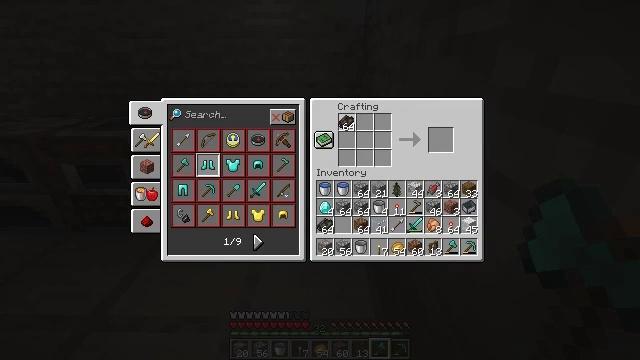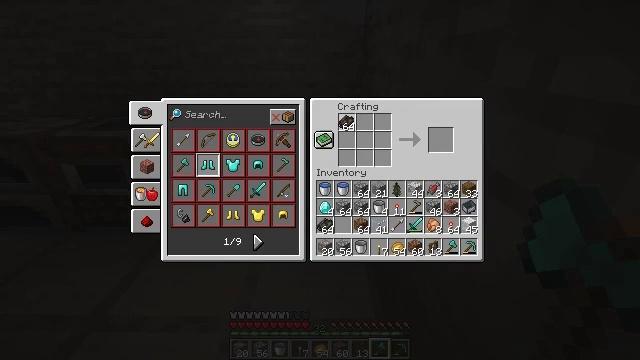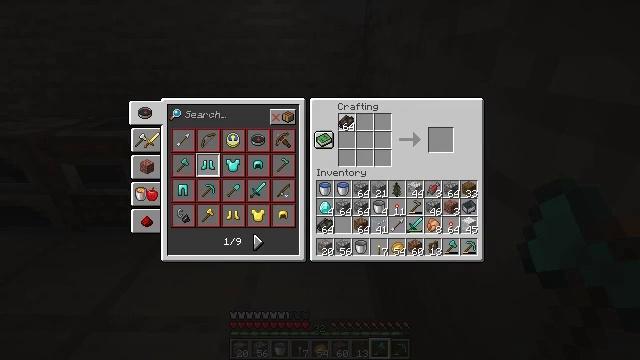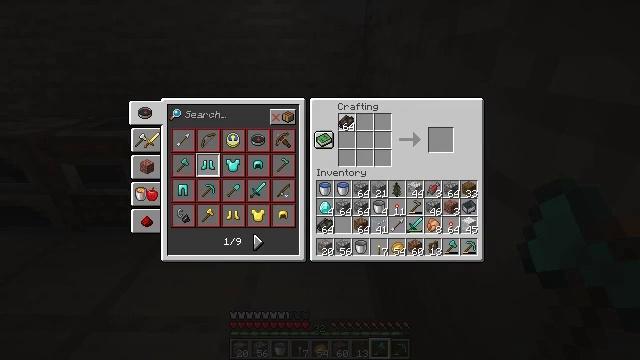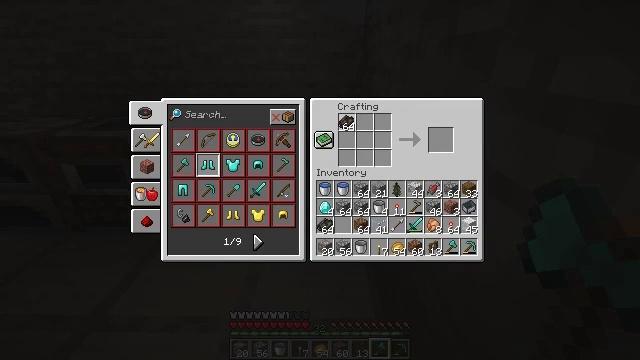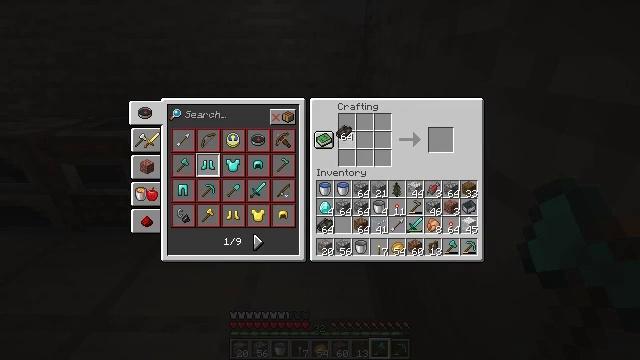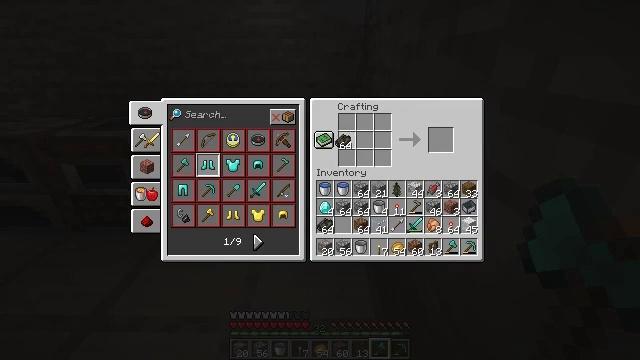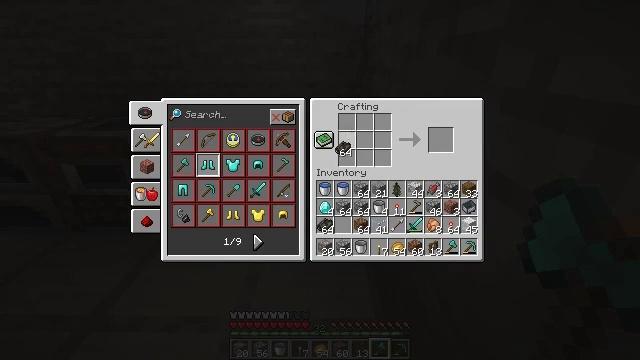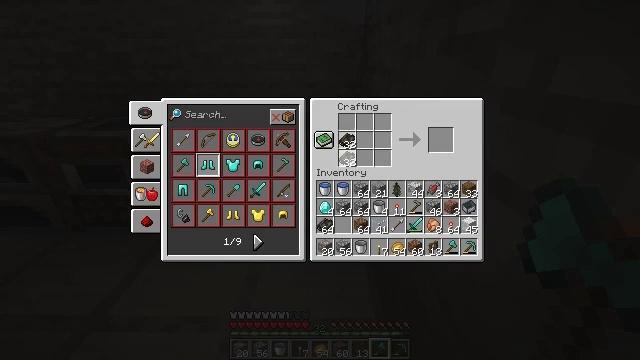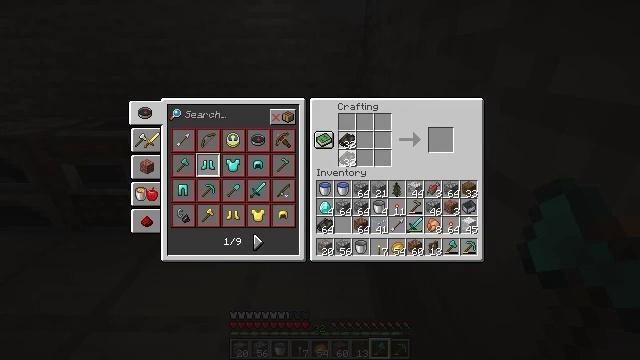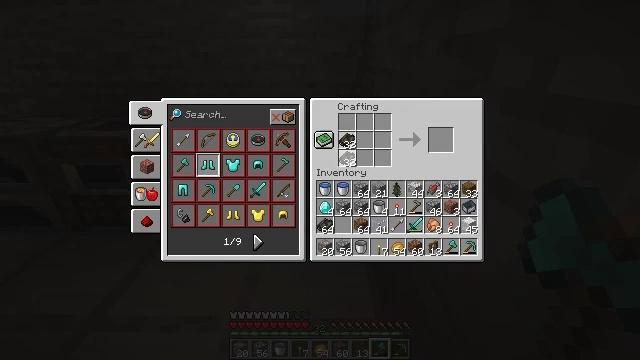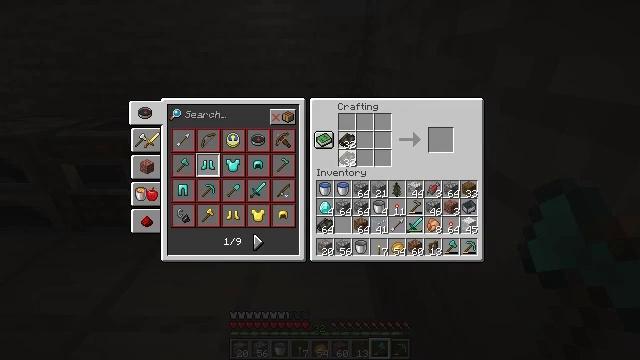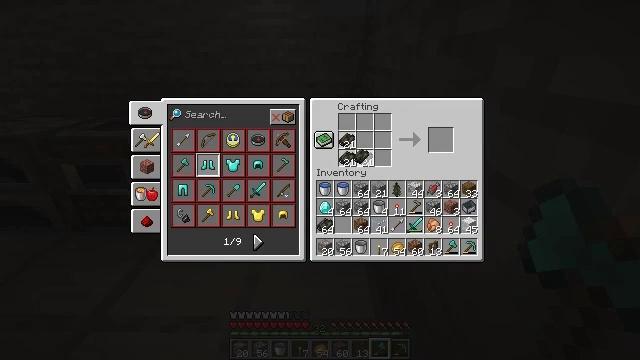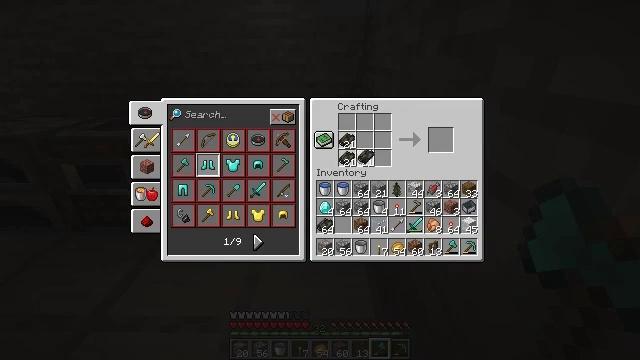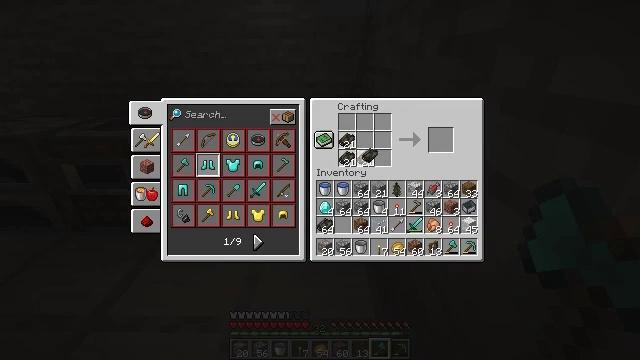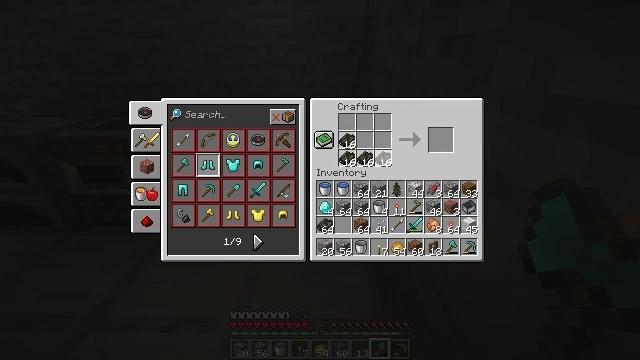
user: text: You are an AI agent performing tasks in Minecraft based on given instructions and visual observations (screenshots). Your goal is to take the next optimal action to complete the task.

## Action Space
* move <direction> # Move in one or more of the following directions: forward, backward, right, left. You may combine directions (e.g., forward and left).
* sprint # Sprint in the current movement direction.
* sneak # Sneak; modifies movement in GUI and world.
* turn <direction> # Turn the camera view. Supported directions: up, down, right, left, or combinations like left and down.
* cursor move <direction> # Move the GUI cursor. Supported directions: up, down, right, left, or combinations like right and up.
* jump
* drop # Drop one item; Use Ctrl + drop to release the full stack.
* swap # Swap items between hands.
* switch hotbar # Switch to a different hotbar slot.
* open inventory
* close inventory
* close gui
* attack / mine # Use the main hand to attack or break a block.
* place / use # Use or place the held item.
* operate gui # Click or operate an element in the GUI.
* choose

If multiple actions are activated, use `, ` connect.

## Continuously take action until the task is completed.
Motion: motion action
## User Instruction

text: To get a dried kelp block, open a crafting table.
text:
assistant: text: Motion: sprint
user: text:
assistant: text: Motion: sprint
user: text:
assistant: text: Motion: sprint
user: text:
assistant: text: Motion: sprint, attack / mine
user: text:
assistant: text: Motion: sprint, turn down, attack / mine
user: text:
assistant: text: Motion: sprint, turn down, attack / mine
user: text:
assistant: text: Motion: sprint, turn down, attack / mine
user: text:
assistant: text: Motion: sprint, attack / mine
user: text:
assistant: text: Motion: sprint, attack / mine
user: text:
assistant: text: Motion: sprint, attack / mine
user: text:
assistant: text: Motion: sprint, turn right, attack / mine
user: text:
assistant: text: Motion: sprint, turn right, attack / mine
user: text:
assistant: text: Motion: sprint, attack / mine
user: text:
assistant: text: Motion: sprint, attack / mine
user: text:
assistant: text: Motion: sprint, attack / mine
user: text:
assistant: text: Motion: sprint, attack / mine
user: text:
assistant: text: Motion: sprint, attack / mine
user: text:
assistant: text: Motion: sprint, attack / mine
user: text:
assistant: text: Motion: sprint, attack / mine
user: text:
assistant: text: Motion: sprint, attack / mine
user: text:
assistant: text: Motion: sprint, attack / mine
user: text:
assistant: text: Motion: sprint, attack / mine
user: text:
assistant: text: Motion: sprint, turn up, attack / mine
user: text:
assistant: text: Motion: sprint, attack / mine
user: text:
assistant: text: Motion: sprint, attack / mine
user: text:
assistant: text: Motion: sprint, attack / mine
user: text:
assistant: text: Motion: sprint, attack / mine
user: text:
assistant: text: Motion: sprint, attack / mine
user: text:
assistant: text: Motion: sprint, turn left, attack / mine
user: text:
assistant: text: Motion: sprint, attack / mine